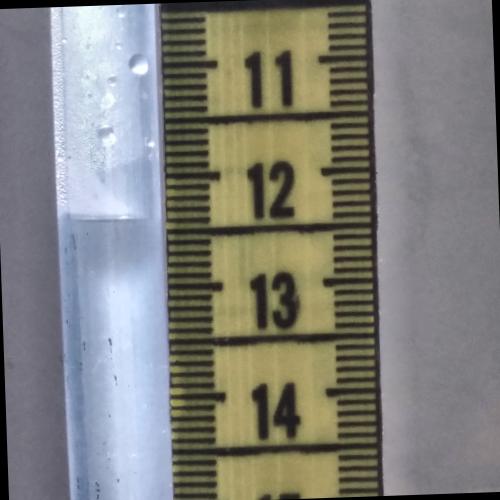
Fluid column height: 12.4 cm